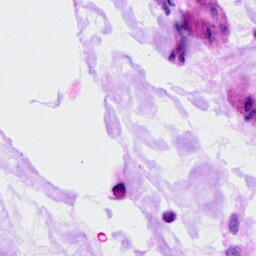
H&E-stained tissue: Ovarian